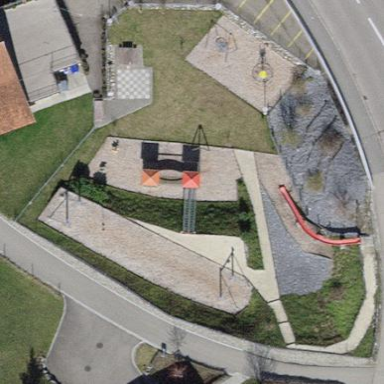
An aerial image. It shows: Playground area for leisure land.